Question: Here is a picture of what is happening. This problem only seems to occur with java.
When I switch languages its fine. Is there any way to fix this?
I tried re-installing notepad++, and looking at the global style settings. Neither of those worked.

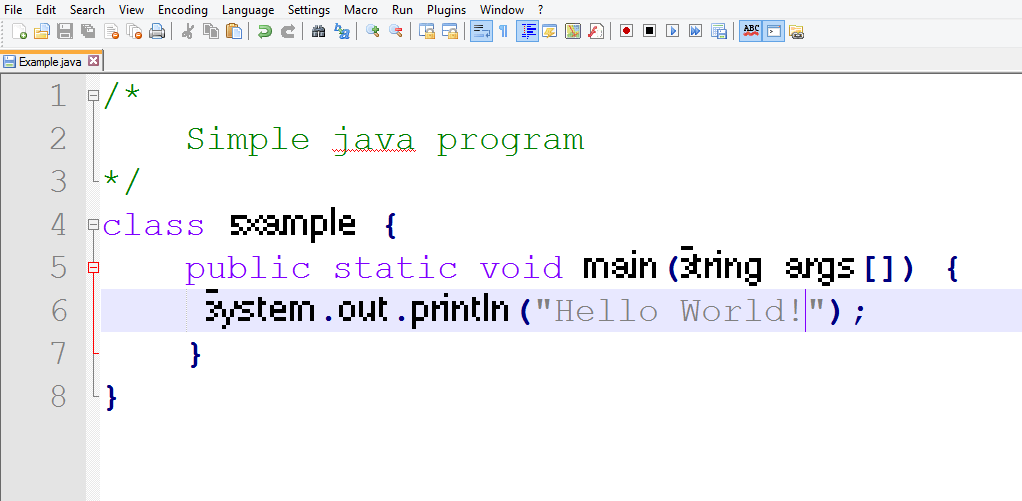
Answer: Open the 'Style Configurator' (menu entry 'Settings') and check the following setting:

If you also have a Typeface selected there (selector 'Font name'), like in my example, then try to deselect it by selecting the first and entry.